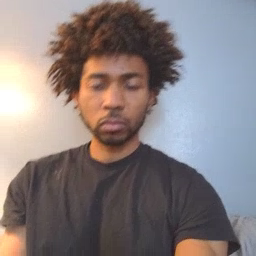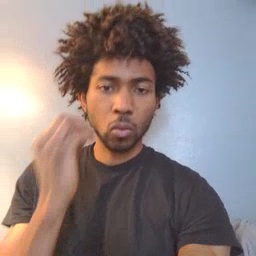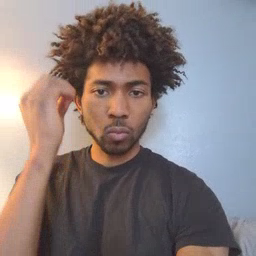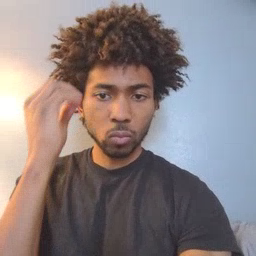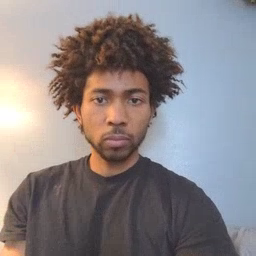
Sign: home